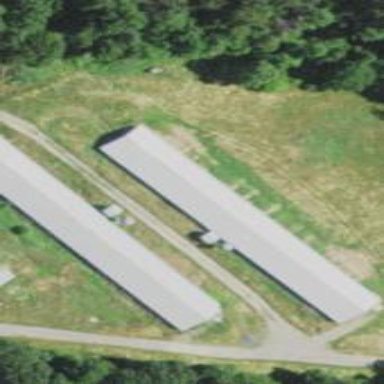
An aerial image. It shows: Rural barn.